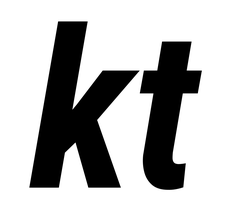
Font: Roboto-Italic_Condensed_Bold_Italic